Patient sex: M
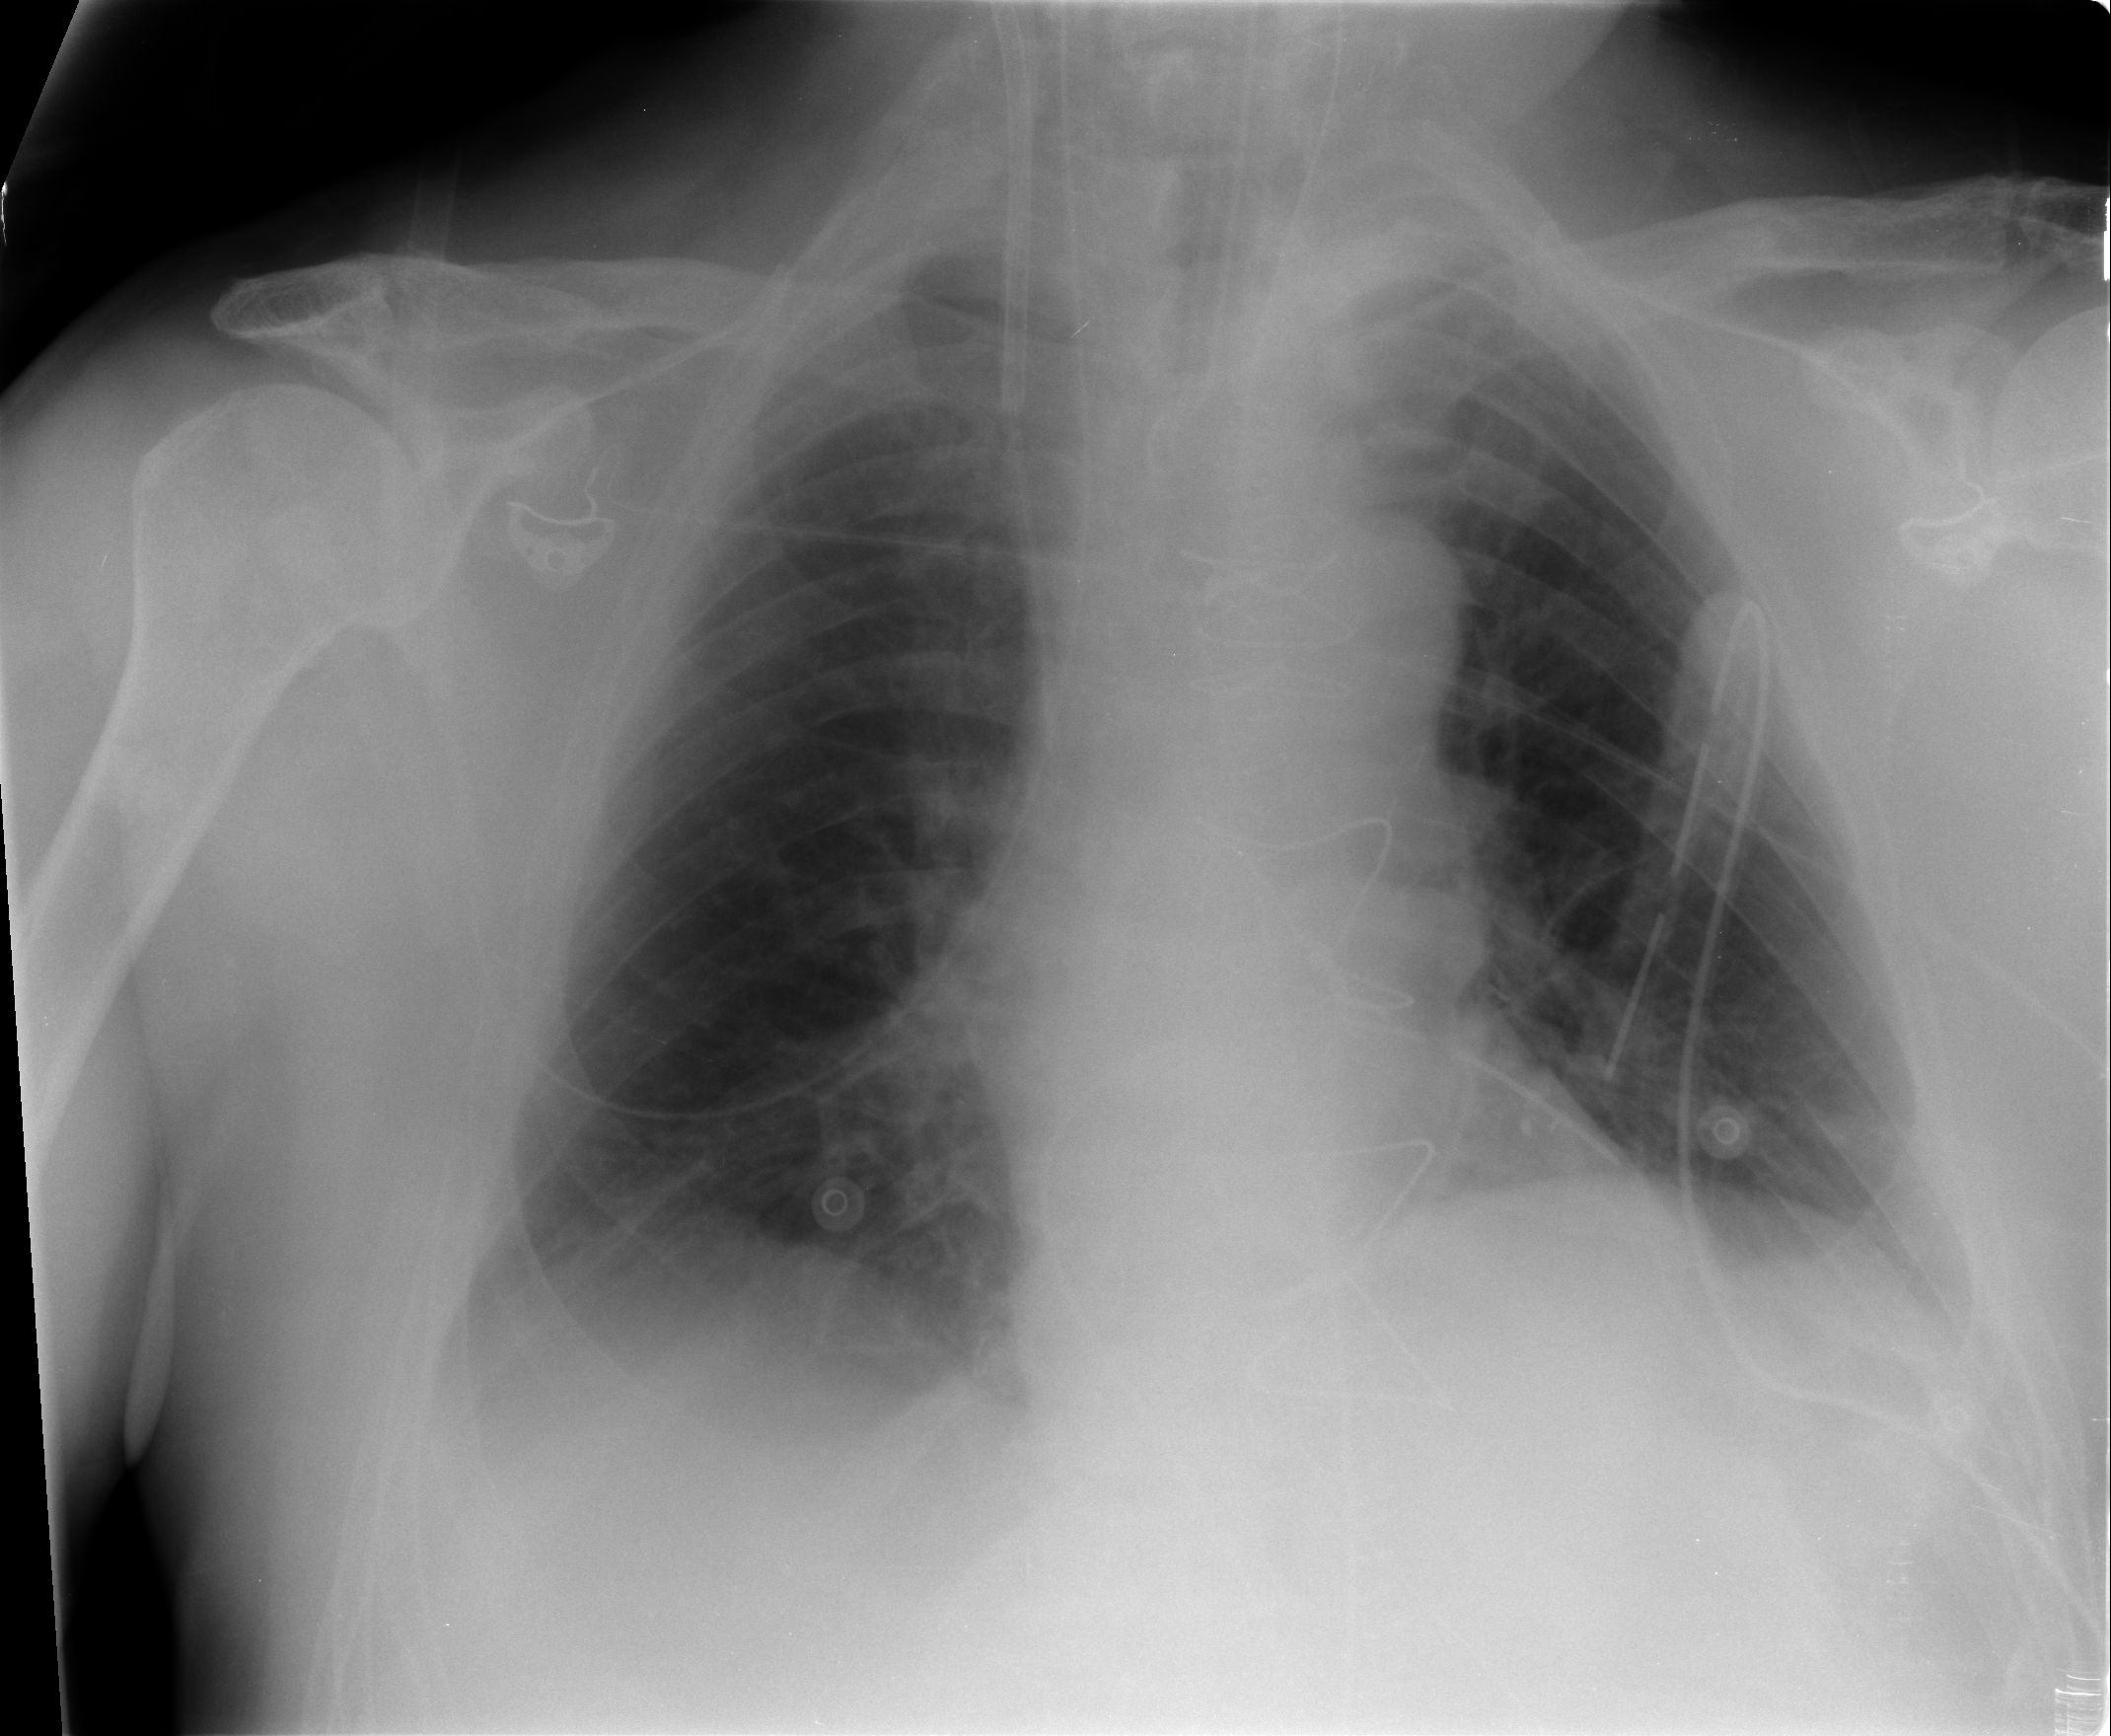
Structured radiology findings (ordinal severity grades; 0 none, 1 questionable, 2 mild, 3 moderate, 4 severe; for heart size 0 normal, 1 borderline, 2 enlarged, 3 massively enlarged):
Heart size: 0
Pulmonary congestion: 1
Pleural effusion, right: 2
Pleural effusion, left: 2
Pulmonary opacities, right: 0
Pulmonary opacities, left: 0
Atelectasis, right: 2
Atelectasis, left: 2